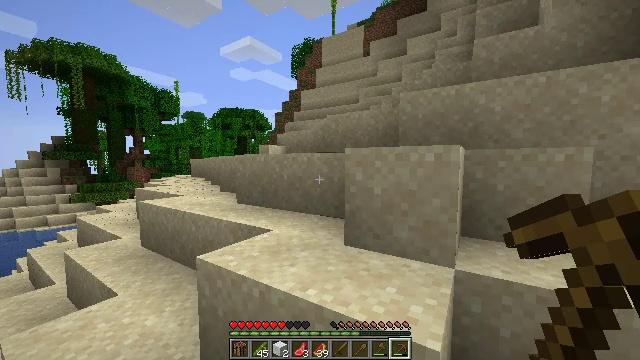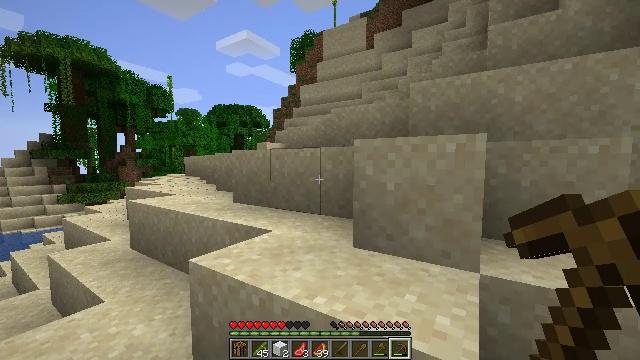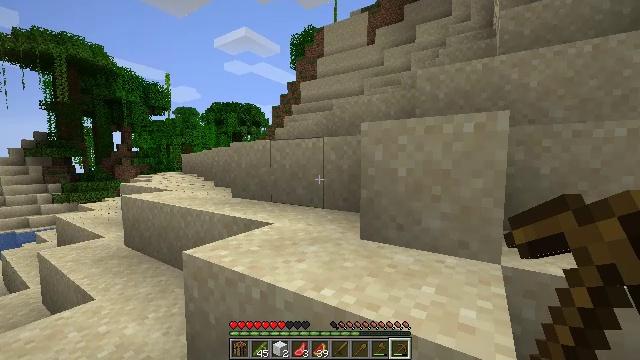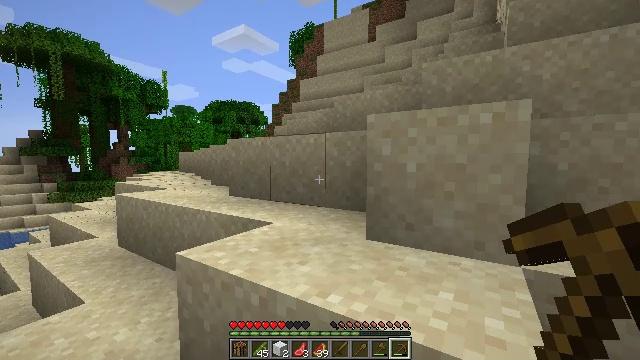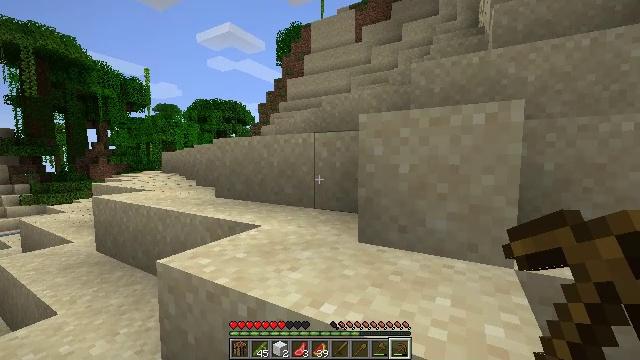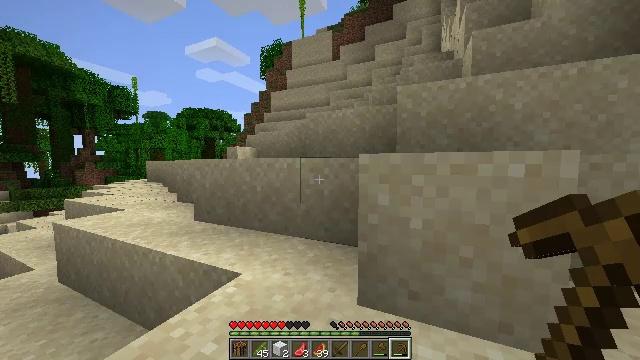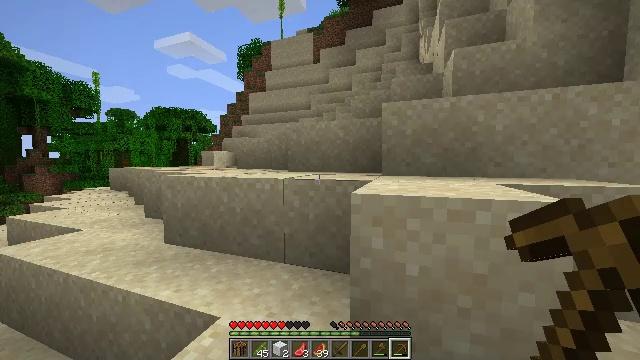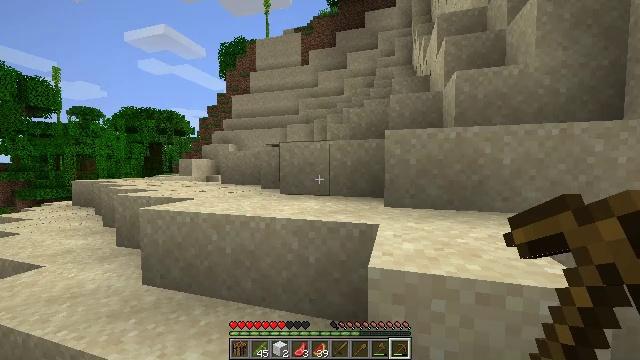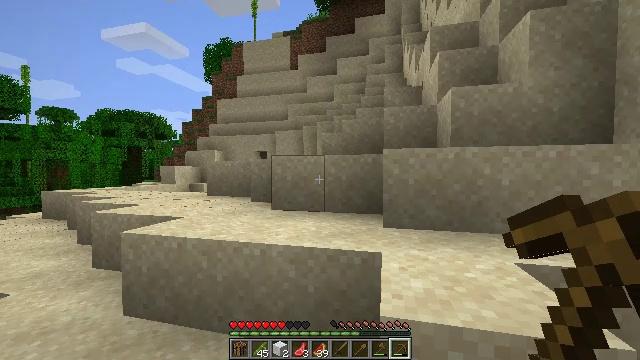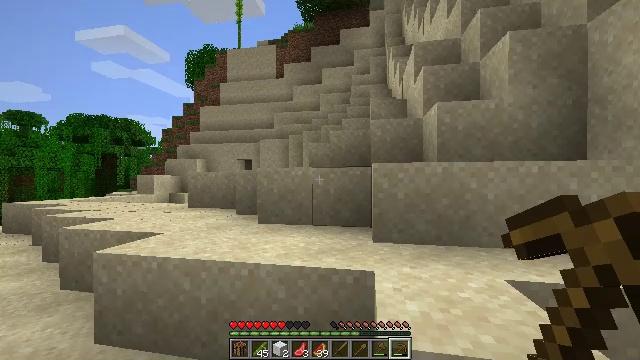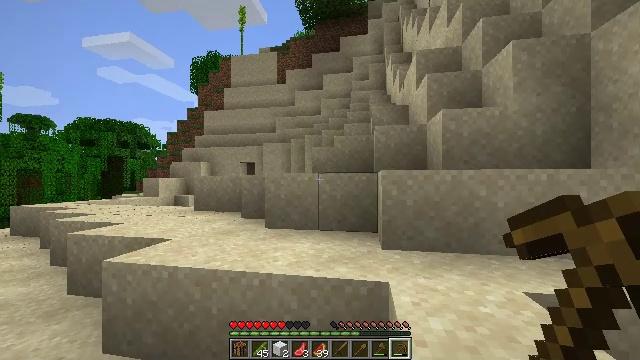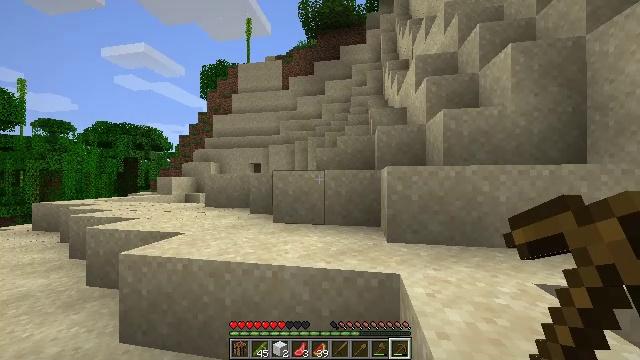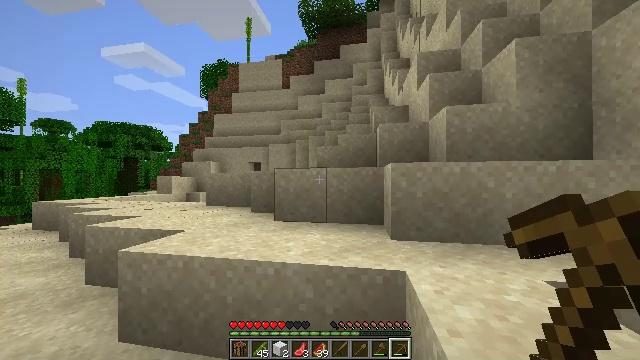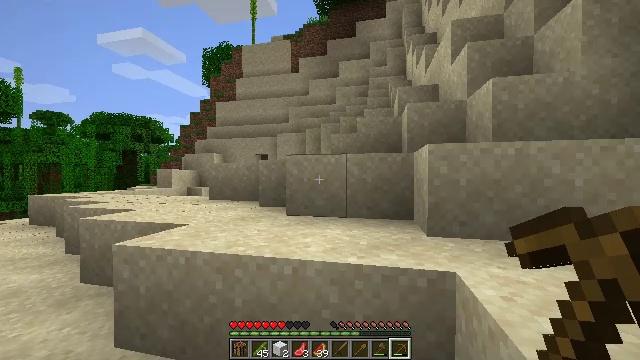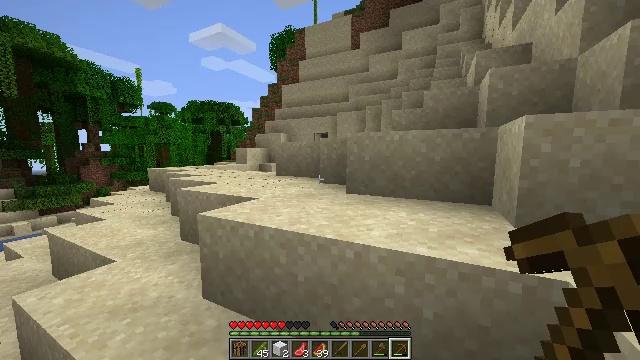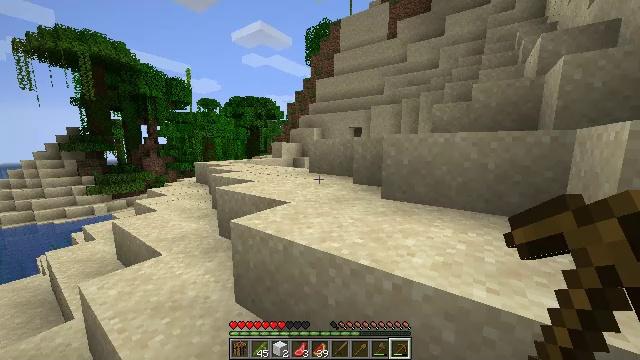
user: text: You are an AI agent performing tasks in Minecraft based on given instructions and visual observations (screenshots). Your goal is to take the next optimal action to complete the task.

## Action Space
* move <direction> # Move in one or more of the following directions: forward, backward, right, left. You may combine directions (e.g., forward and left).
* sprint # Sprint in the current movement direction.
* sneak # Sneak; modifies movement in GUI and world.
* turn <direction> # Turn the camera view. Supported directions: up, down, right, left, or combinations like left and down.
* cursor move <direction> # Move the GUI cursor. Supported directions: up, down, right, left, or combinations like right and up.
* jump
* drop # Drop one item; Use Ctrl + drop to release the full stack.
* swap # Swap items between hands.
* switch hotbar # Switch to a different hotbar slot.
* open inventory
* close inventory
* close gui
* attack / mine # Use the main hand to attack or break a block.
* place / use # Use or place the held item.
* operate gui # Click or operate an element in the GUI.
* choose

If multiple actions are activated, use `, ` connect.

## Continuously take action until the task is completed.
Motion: motion action
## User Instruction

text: Extract mossy cobblestone using a pickaxe.
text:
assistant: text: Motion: move forward, jump
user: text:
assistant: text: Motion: move forward, jump
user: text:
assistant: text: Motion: move forward, jump
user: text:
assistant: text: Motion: move forward, sprint, turn right, jump
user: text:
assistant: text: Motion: move forward, sprint, turn right, jump
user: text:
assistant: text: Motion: move forward, sprint, turn right, jump
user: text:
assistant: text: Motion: move forward, sprint, turn right and up, jump
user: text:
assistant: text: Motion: move forward, turn right and up, jump
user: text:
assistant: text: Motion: move forward, turn right and up, jump
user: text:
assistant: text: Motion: move forward, jump
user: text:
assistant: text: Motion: move forward, jump
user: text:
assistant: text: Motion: move forward, jump
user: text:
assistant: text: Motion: move forward, sprint, turn left, jump
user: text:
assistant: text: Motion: move forward, sprint, turn left and down, jump
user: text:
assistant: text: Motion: move forward, sprint, turn left and down, jump
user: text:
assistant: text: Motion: move forward, sprint, jump
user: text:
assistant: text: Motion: move forward, jump
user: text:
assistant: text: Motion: move forward, jump
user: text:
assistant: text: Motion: move forward, jump
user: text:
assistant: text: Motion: move forward, jump
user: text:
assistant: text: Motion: move forward, jump
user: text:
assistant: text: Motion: move forward, jump
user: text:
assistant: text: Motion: move forward, jump
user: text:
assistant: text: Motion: move forward, sprint, turn left, jump
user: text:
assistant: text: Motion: move forward, sprint, turn left and down, jump
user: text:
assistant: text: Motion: move forward, sprint, turn left and down, jump
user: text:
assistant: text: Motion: move forward, sprint, turn left and down, jump
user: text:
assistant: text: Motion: move forward, turn left and down, jump
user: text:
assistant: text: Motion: move forward, turn left and down, jump
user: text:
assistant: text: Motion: move forward, turn left and down, jump